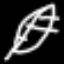
Label: leaf